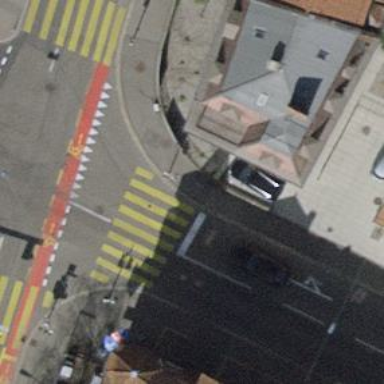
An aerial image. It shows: Zebra crossing with traffic signals on the road.